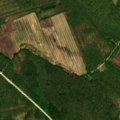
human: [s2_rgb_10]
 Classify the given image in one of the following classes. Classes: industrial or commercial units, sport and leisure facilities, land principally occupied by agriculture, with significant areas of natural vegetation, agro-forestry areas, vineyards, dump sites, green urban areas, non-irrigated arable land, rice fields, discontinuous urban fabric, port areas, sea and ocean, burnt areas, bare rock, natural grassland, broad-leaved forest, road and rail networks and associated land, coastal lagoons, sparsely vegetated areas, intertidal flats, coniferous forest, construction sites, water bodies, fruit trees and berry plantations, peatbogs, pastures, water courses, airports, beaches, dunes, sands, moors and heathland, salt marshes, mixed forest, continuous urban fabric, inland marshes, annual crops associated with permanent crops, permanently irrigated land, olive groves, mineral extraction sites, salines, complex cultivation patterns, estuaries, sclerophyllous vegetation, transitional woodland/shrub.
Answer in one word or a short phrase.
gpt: non-irrigated arable land, coniferous forest, transitional woodland/shrub